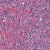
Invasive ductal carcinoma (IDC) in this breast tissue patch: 1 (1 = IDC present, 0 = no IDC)